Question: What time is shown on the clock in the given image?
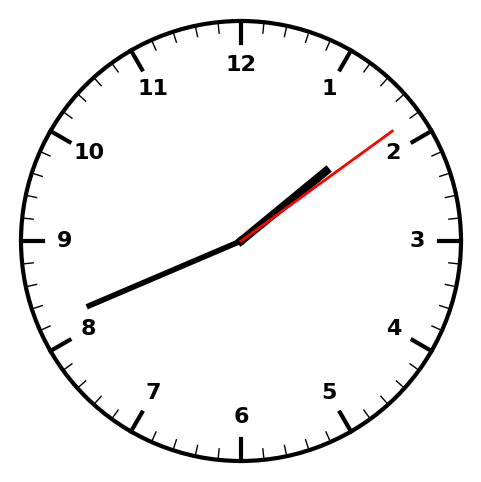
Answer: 01:41:09